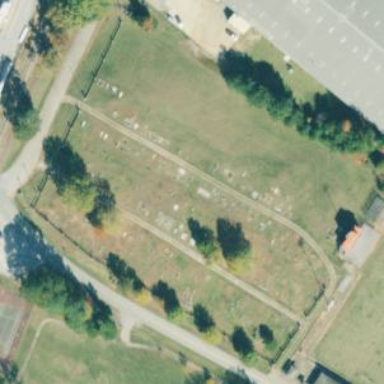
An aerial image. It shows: Cemetery.